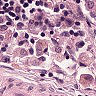
Metastatic tissue present: no